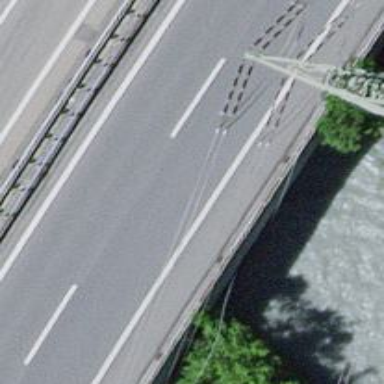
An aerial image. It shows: Asphalt bridge over motorway.